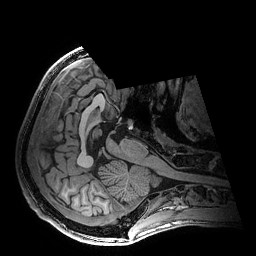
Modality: T1w
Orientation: axial
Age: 19
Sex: male
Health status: healthy